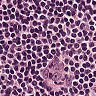
Metastatic tissue present: no